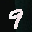
Label: 9